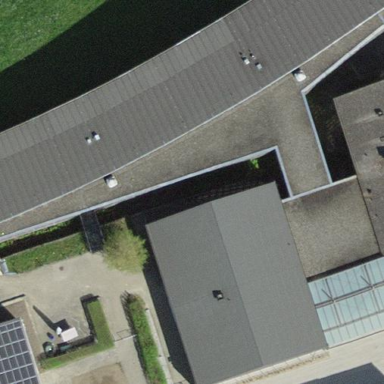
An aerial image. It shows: School building.